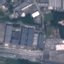
Land use / land cover class: Industrial